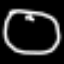
Label: clock